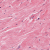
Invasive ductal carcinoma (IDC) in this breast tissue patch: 0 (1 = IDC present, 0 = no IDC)